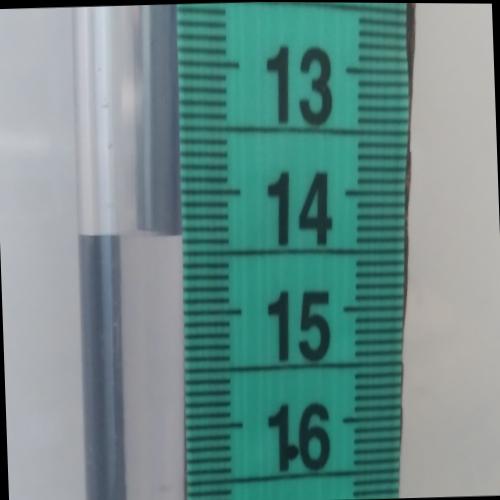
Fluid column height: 14.4 cm